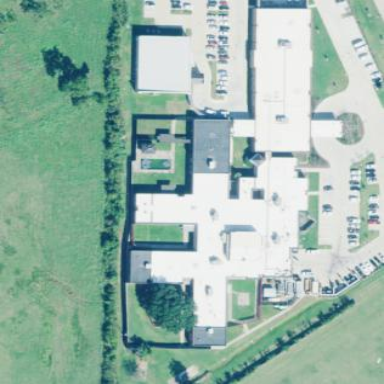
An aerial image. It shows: Hospital providing healthcare services.